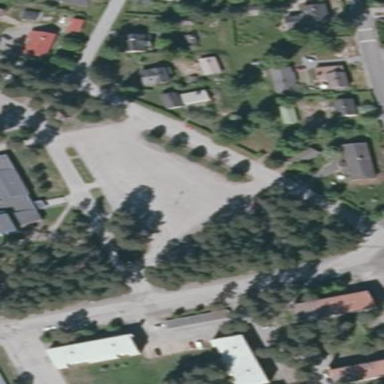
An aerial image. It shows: Parking area with asphalt surface.